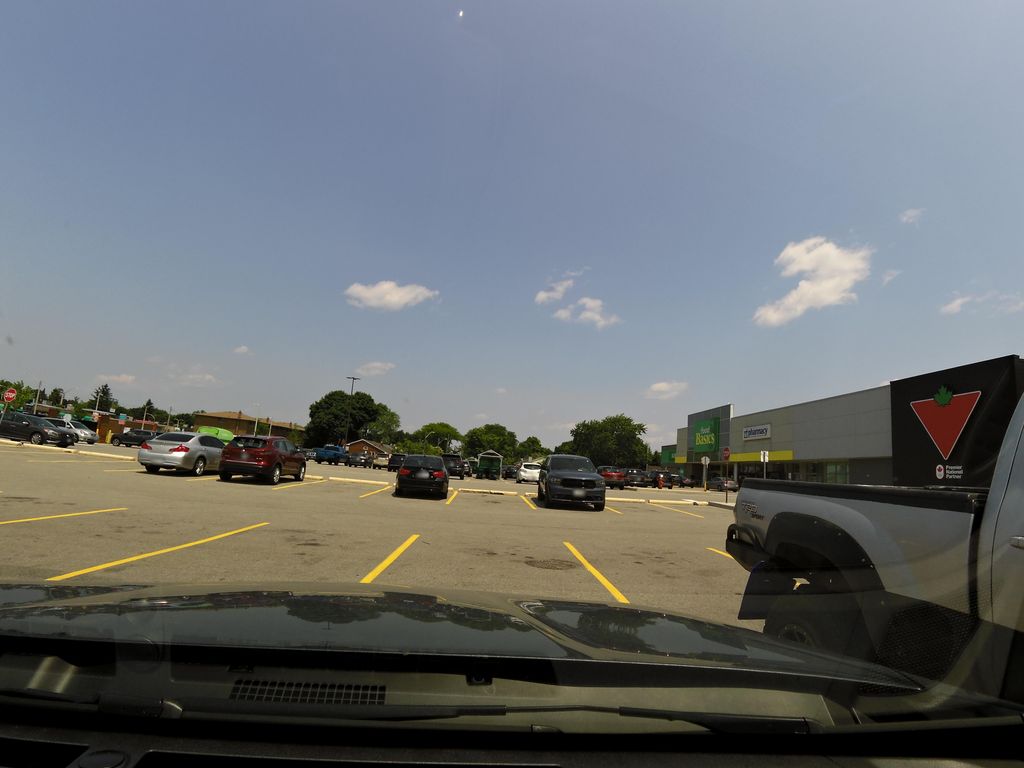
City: hamilton